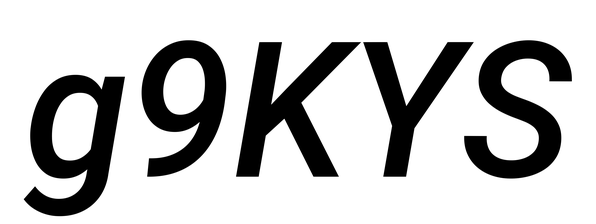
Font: Roboto-Italic_Medium_Italic